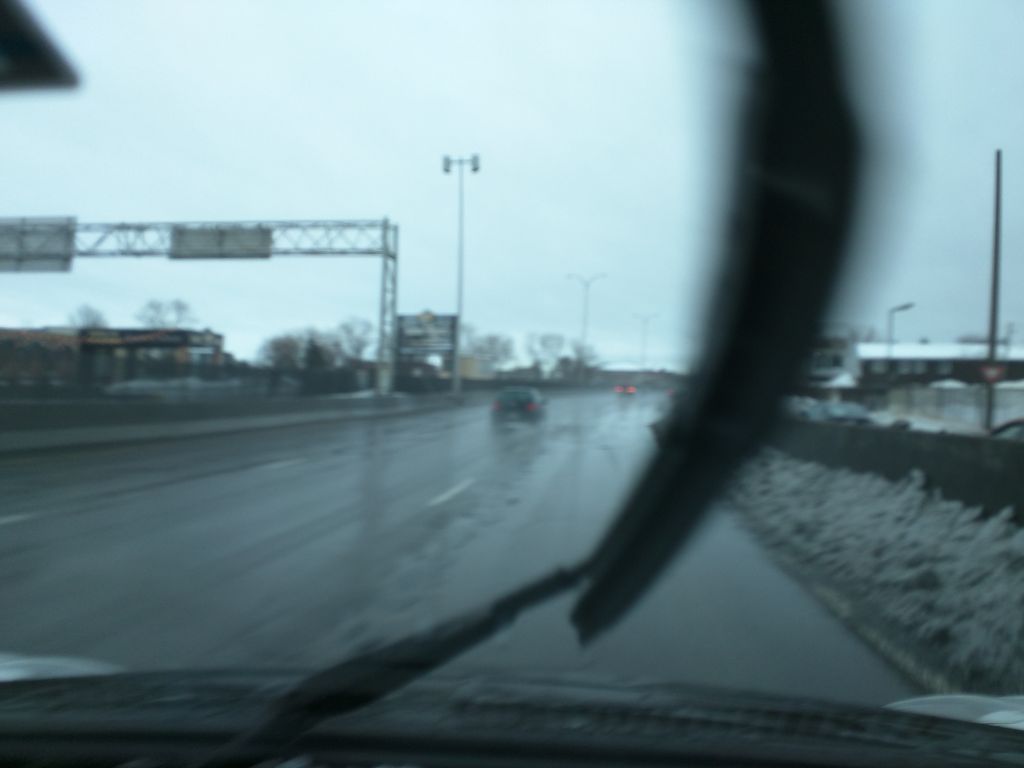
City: montreal